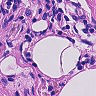
Metastatic tissue present: no